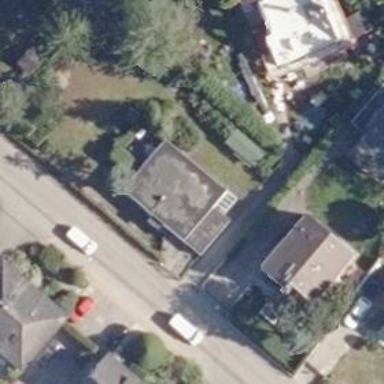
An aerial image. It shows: Detached building with flat roof.